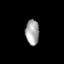
Tissue: prostate
Cell type: Fibroblasts
Senescence score: 0.7229
Nuclear area (px): 337
Mean DAPI intensity: 164.095